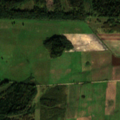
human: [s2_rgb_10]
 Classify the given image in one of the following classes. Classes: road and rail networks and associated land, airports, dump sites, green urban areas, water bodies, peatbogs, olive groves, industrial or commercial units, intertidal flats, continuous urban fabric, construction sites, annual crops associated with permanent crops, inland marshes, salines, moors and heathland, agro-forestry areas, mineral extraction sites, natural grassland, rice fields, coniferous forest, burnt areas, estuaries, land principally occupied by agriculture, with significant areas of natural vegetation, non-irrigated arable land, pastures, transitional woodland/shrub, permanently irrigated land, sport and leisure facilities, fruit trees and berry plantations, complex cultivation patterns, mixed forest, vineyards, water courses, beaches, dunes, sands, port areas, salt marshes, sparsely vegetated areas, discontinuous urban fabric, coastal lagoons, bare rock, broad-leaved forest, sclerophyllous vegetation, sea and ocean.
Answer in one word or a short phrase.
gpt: non-irrigated arable land, pastures, land principally occupied by agriculture, with significant areas of natural vegetation, coniferous forest, mixed forest, transitional woodland/shrub